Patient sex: F
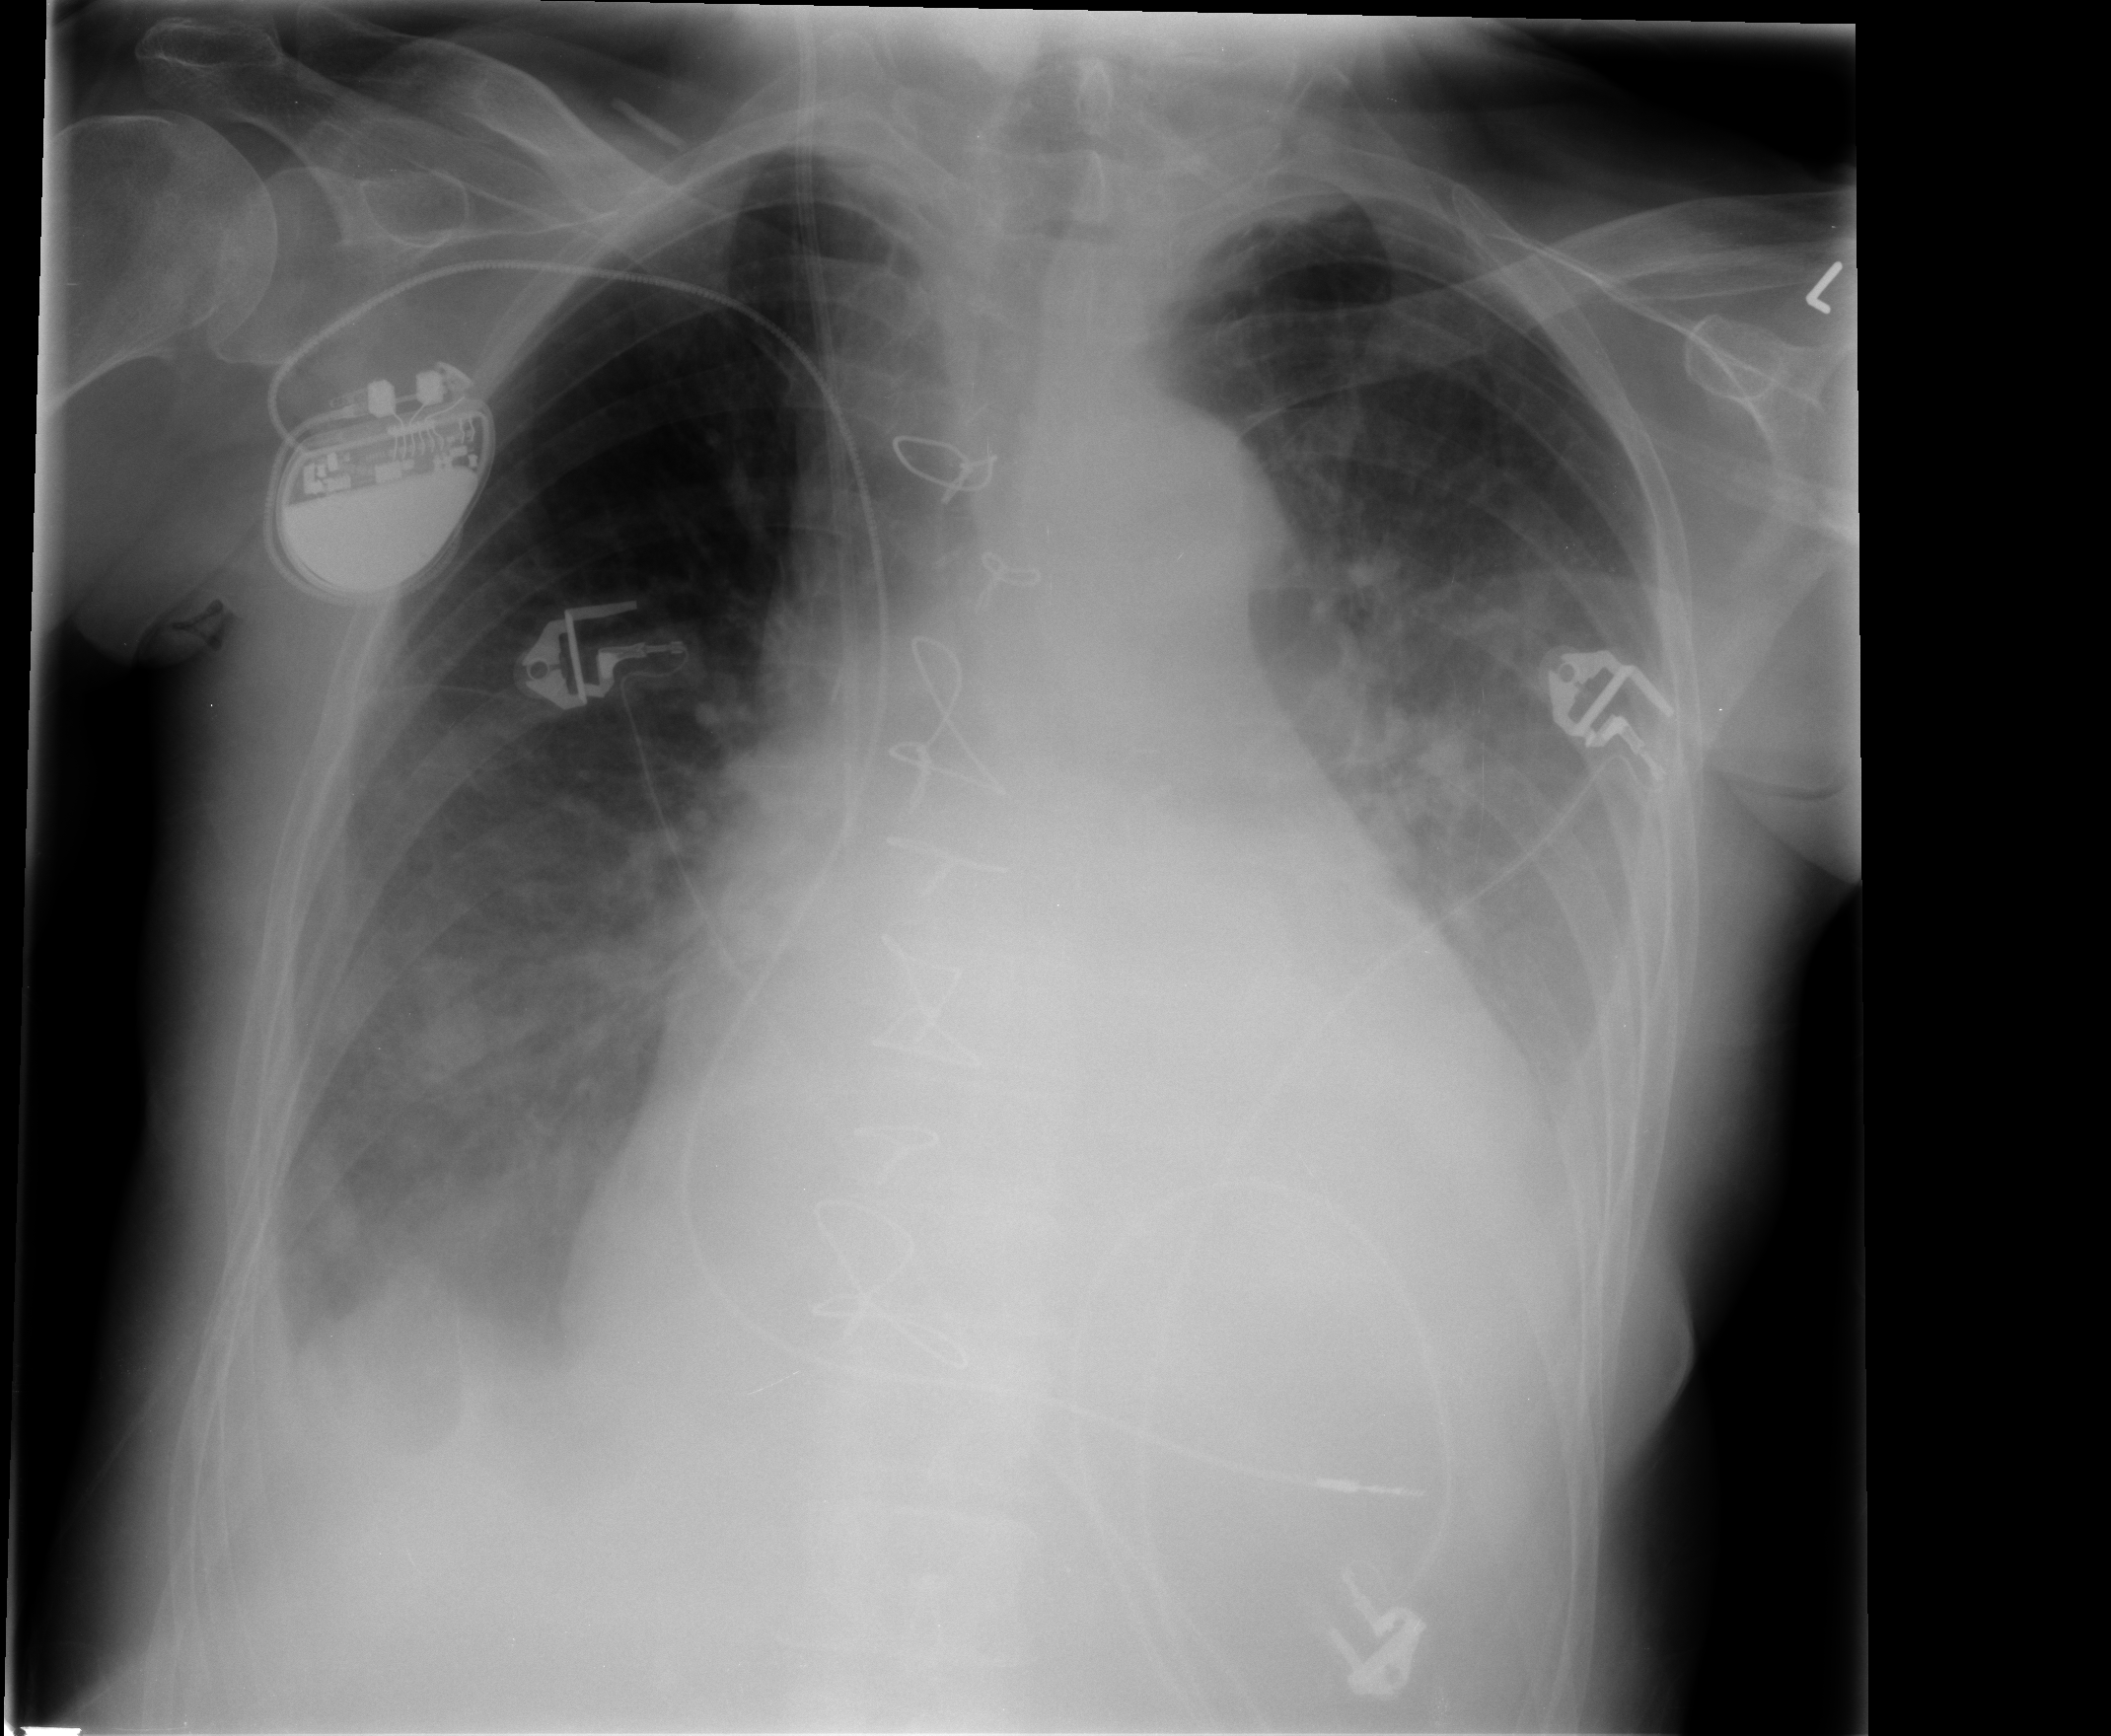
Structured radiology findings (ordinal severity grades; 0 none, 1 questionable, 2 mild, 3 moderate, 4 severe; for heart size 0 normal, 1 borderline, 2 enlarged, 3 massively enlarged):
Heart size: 3
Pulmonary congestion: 2
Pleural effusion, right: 2
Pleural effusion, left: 3
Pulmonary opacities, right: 0
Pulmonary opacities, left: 1
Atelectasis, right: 2
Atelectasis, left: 2